Question: I'm creating an API that encapsulates <URL> objects with additional properties and helpers. I do not want the users to access the database, because I have to provide certain querying functionality for the consumers of the API.
I have the following:
'''
Node1(w/ attributes) -- > Edge1(w/ attr.) -- > Node2(w/ attr.)
'''
and
'''
Node1(w/ attributes) -- > |
Node2(w/ attributes) -- > | -- > HyperEdge1(w/ attr.)
Node3(w/ attributes) -- > |
'''

Basically a 'Node' can be of a certain 'type', which would dictate the kind of attributes available. So I need to be able to query these "paths" depending on different types and attributes.
For example: Start from a Node, and find a path 'typeA > typeB & attr1 > typeC'.
So I need to do something simple, and be able to write the query as a string, or maybe a builder pattern style.
What I have so far, is a visitor pattern set up to traverse the Nodes/Edges/HyperEdges, and this allows for a sort of querying, but it's not very simple, since you have to create a new visitor for new types of queries.
This is my implementation so far:
'''
ConditionImpl hasMass = ConditionFactory.createHasMass( 2.5 );
ConditionImpl noAttributes = ConditionFactory.createNoAttributes();
List<ConditionImpl> conditions = new ArrayList<ConditionImpl>();
conditions.add( hasMass );
conditions.add( noAttributes );
ConditionVisitor conditionVisitor = new ConditionVisitor( conditions );
node.accept( conditionVisitor );
List<Set<Node>> validPaths = conditionVisitor.getValidPaths();
'''
The code above, does a query that checks if the starting node has a mass of '2.5' and a linked node (child) has no attributes. The visitor does a 'condition.check( Node )' and returns a boolean.
---
Where do I start with creating a querying language for a graph that is simpler?
Note: I do not have the option of using an existing graph library and I will have hundreds of thousands of nodes, plus the edges..
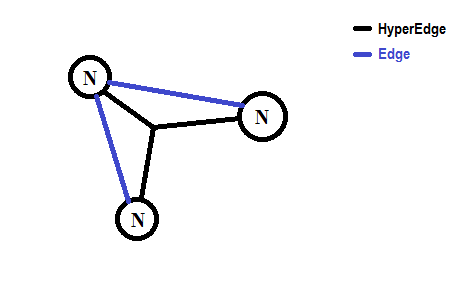
Answer: Personally, I like the idea of the visitor pattern, however it might turn out to expensive to visit all nodes.
: If users / other developers are using it, I would use a builder style interface, with readable method names:
'''
Visitor v = QueryBuilder
.selectNodes(ConditionFactory.hasMass(2.5))
.withChildren(ConditionFactory.noAttributes())
.buildVisitor();
node.accept(v);
List<Set<Node>> validPaths = v.getValidPaths();
'''
As pointed out above, this is more or less just syntactic sugar for what you already have (but sugar makes all the difference). I would separate the code for "moving on the graph" (like "check whether visited node fulfills condition" or "check whether connected nodes fulfill condition") from the code that actually checks (or is) a condition. Also, use composites on conditions to build and/or:
'''
// Select nodes with mass 2.5, follow edges with both conditions fulfilled and check that the children on these edges have no attributes.
Visitor v = QueryBuilder
.selectNodes(ConditionFactory.hasMass(2.5))
.withEdges(ConditionFactory.and(ConditionFactory.freestyle("att1 > 12"), ConditionFactory.freestyle("att2 > 23"))
.withChildren(ConditionFactory.noAttributes())
.buildVisitor();
'''
(I used "freestyle" because of missing creativity right now, but the intention of it should be clear) Node that in general this might be two different interfaces in order to not build strange queries.
'''
public interface QueryBuilder {
QuerySelector selectNodes(Condition c);
QuerySelector allNodes();
}
public interface QuerySelector {
QuerySelector withEdges(Condition c);
QuerySelector withChildren(Condition c);
QuerySelector withHyperChildren(Condition c);
// ...
QuerySelector and(QuerySelector... selectors);
QuerySelector or(QuerySelector... selectors);
Visitor buildVisitor();
}
'''
Using this kind of syntactic sugar makes the queries readable from the source code without forcing you to implement your own data query language. The 'QuerySelector' implementations would than be responsible for "moving" around the visited nodes whereas the 'Conditition' implementation would check whether the condition match.
The clear downside of this approach is, that you need to foresee most of the queries in interfaces and need to implement them already.
: You might need to add some kind of index to speed up finding "interesting" nodes. One idea which is popping up is to add (for each index) a layer to the graph in which each nodes models one of the different attribute settings for the "indexed variable". The normal edges could then connect these index nodes with the nodes in the original graph. The hyper edges on the index could then build a network which is smaller to search on. Of course there is still the boring way of storing the index in a map-like structure with a 'attributeValue -> node' mapping. Which probably is much more performant than the idea above anyway.
If you have some kind of Index make sure that the index can as well receive a visitor such that it does not have to visit all nodes in the graph.